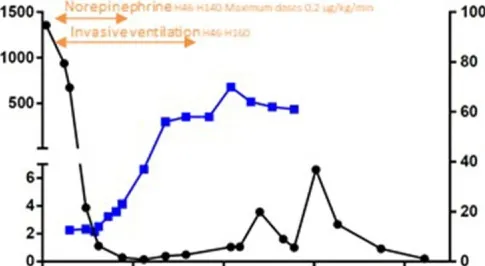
Time course of methotrexate and factor V levels according to extracorporeal therapies with MARS and CRRT.
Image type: pathology (immunostaining)